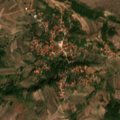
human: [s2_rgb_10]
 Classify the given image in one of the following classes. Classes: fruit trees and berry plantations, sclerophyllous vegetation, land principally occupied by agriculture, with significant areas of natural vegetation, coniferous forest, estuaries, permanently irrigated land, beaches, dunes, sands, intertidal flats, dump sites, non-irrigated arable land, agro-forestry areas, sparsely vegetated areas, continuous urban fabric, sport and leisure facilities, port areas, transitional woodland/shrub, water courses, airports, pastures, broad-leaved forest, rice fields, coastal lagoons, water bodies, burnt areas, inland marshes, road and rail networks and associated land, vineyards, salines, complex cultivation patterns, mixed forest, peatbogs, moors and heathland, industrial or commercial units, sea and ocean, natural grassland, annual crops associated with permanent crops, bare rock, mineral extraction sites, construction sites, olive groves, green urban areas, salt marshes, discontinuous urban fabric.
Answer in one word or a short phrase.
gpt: complex cultivation patterns, land principally occupied by agriculture, with significant areas of natural vegetation, natural grassland